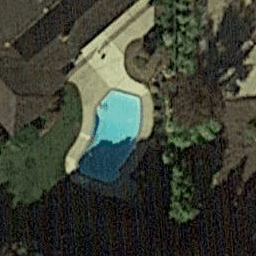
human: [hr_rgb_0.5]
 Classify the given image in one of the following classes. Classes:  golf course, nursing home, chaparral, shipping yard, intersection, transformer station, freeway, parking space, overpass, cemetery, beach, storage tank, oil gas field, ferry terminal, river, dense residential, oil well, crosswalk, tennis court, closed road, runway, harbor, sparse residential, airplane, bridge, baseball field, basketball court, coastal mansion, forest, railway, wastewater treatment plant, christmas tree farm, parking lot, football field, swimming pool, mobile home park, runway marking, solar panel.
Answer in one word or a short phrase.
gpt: swimming pool